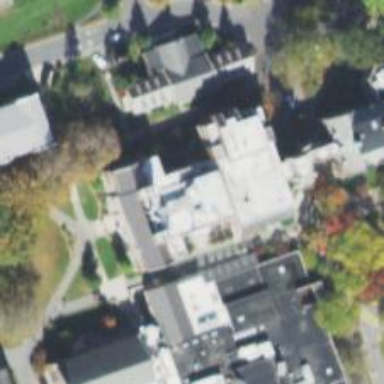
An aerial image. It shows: College building.